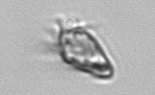
Label: Paratontonia_gracillima